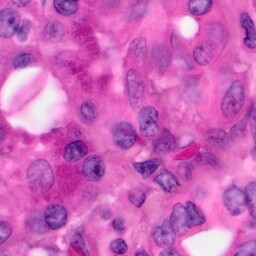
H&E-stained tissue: Pancreatic